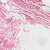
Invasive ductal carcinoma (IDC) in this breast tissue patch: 0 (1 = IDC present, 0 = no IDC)